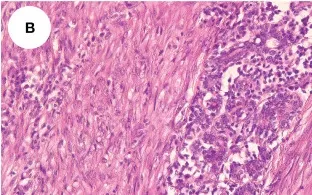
(HE, x 40.
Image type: pathology (h&e)